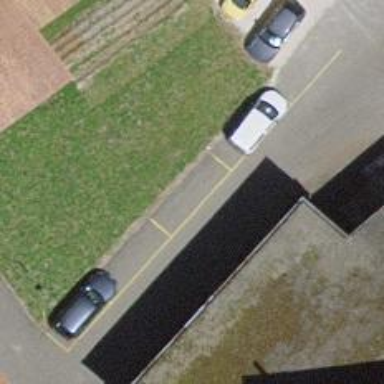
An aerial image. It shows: Garage building.